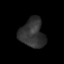
Tissue: skin
Cell type: Epithelial cells
Senescence score: 0.2834
Nuclear area (px): 694
Mean DAPI intensity: 50.244